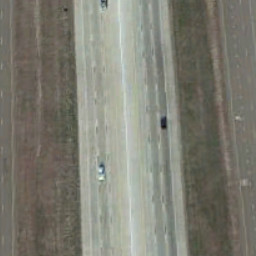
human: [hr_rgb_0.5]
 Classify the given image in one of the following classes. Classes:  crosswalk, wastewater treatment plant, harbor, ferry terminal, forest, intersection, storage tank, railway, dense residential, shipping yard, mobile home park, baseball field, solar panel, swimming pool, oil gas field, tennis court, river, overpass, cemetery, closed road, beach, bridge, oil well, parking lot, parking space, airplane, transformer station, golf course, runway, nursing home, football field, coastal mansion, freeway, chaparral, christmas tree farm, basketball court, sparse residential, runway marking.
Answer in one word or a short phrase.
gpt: freeway